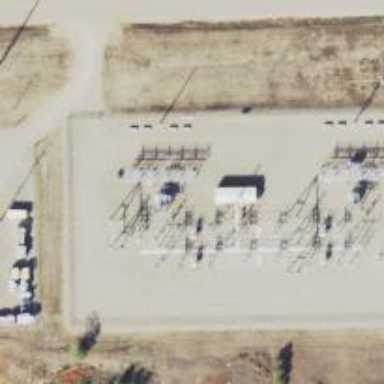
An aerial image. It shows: Switch for power supply.